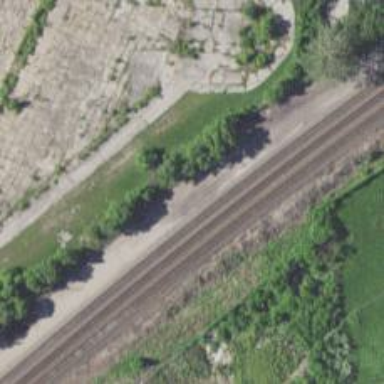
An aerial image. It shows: Railway crossover.